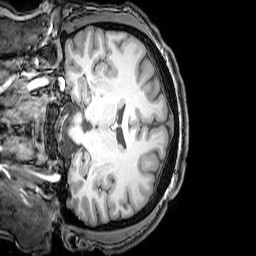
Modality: T1w
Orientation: coronal
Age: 26
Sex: male
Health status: healthy
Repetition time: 0.081 s
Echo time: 0.037 s